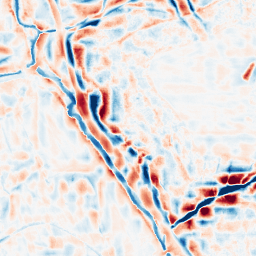
Category: wavelet
Decomposition family: wavelet_reverse_biorthogonal
Decomposition parameters: wavelet: rbio5.5
level: 4
Upsampling method: quadratic
Upsampling parameters: scale: 2
Upsampling scale: 2